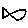
Label: fish